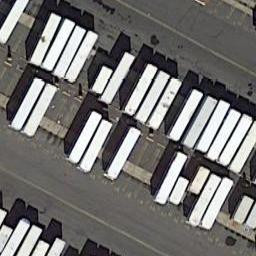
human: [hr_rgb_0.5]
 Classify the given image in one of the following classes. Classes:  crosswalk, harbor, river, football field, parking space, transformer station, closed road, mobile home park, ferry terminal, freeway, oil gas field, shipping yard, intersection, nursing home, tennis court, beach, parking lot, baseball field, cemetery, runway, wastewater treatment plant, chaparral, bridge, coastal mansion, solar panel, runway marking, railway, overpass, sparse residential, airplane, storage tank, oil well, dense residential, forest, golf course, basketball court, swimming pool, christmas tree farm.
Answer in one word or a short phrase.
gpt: shipping yard